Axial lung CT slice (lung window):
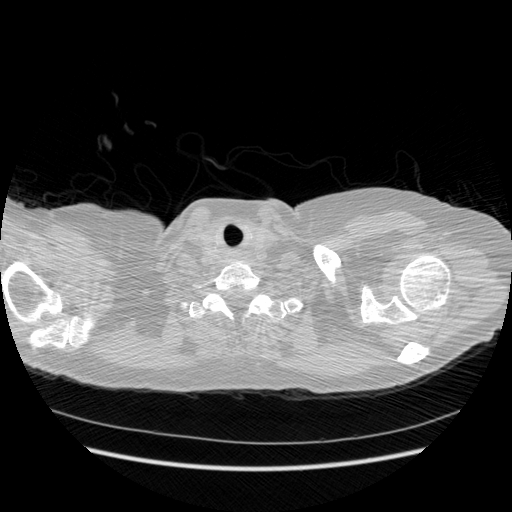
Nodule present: no